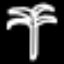
Label: palm tree